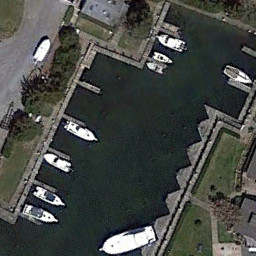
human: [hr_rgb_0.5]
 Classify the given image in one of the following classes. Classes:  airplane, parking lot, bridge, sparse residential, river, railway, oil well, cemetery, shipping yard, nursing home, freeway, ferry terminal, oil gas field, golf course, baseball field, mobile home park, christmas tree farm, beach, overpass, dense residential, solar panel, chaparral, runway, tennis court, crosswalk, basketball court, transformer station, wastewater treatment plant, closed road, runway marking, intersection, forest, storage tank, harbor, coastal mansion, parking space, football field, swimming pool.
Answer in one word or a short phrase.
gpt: ferry terminal